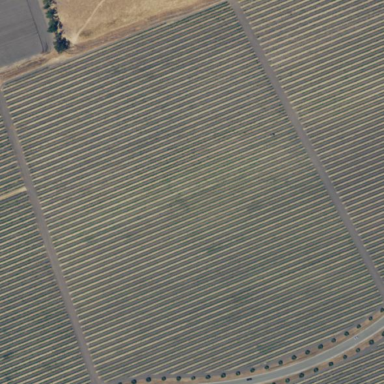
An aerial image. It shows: Vineyard where grapes are grown.